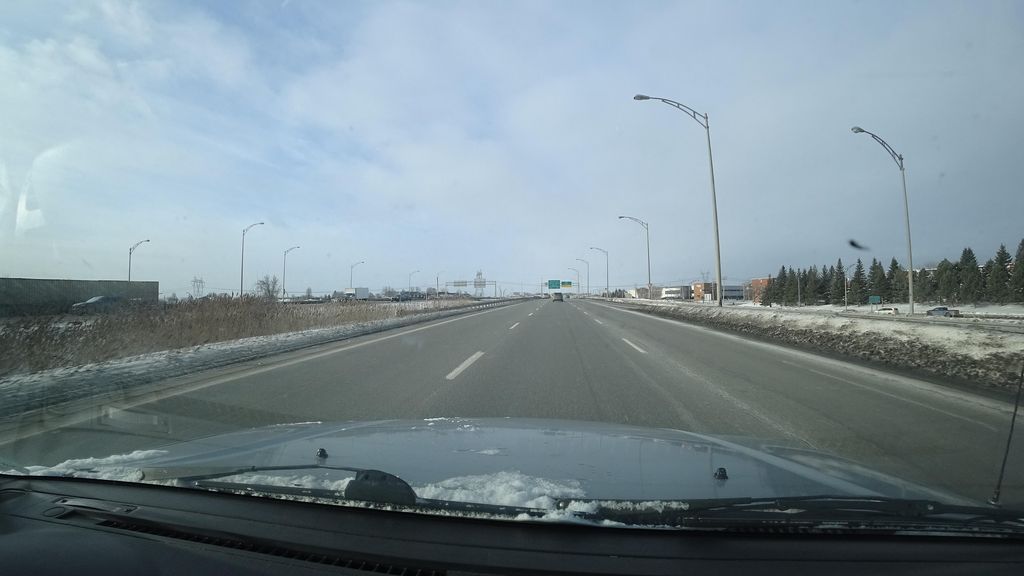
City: quebec_city